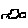
Label: car